Interaction volume radius: 5 \u00c5
Interaction volume height: 30 \u00c5
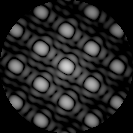
Disorder parameter: 0.00761